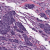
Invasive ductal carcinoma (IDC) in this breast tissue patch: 1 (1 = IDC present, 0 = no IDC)